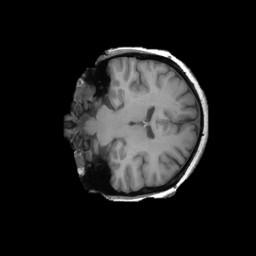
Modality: T1w
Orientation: coronal
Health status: ill
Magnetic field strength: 3 T